【题型】解答题　【知识点】解析几何　【难度】medium
已知椭圆 \(\Gamma: \frac{x^2}{a^2} + \frac{y^2}{b^2} = 1\) 的右焦点为 \((1,0)\)，且经过点 \(A(0,1)\)，设 \(O\) 为原点，直线 \(l: y = kx + t\ (t \neq \pm 1)\) 与椭圆 \(\Gamma\) 交于两个不同点 \(P, Q\)。

\vspace{0.5em}
\noindent
(1) 求椭圆 \(\Gamma\) 的方程；

\vspace{0.5em}
\noindent
(2) 若直线 \(AP\) 与 \(x\) 轴交于点 \(M\)，直线 \(AQ\) 与 \(x\) 轴交于点 \(N\)，且 \(|OM| \cdot |ON| = 2\)，求证：直线 \(l\) 经过定点；

\vspace{0.5em}
\noindent
(3) 若 \(AP \perp AQ\)，求 \(\triangle APQ\) 面积的最大值，并求此时直线 \(l\) 的方程。
【解答】
\noindent
\textbf{【详解】}
(1) 由椭圆的右焦点为 \((1,0)\)，得椭圆半焦距 \(c=1\)，
由椭圆经过点 \(A(0,1)\)，得 \(b=1\)，则 \(a^2 = b^2 + c^2 = 2\)，
所以椭圆的方程为 \(\frac{x^2}{2} + y^2 = 1\).

\vspace{1em}
\noindent
(2) 由
\[
\begin{cases}
x^2 + 2y^2 = 2 \\
y = kx + t
\end{cases}
\]
消去 \(x\) 得 \((1 + 2k^2)x^2 + 4ktx + 2t^2 - 2 = 0\)，
\[
\Delta = 8(2k^2 + 1 - t^2) > 0,
\]
设 \(P(x_1,y_1), Q(x_2,y_2)\)，
\[
x_1 + x_2 = -\frac{4kt}{1 + 2k^2},\ x_1x_2 = \frac{2t^2 - 2}{1 + 2k^2},
\]
\[
y_1 + y_2 = k(x_1 + x_2) + 2t = \frac{2t}{1 + 2k^2},\quad
y_1y_2 = k^2x_1x_2 + kt(x_1 + x_2) + t^2 = \frac{t^2 - 2k^2}{1 + 2k^2},
\]
直线 \(AP: y -1= \frac{y_1 - 1}{x_1}x\)，令 \(y = 0\) 得 \(x = \frac{-x_1}{y_1 - 1}\)，即 \(|OM| = \frac{|-x_1|}{|y_1 - 1|}\)，同理 \(|ON| = \frac{|-x_2|}{|y_2 - 1|}\)，

由 \(|OM||ON| = 2\)，得
\[
\frac{|-x_1|}{|y_1 - 1|} \cdot \frac{|-x_2|}{|y_2 - 1|} = \frac{x_1x_2}{y_1y_2 - (y_1 + y_2) + 1} = \frac{\frac{2t^2 - 2}{1 + 2k^2}}{\frac{t^2 - 2k^2}{1 + 2k^2} - \frac{2t}{1 + 2k^2} + 1} = \frac{2t^2 - 2}{t^2 - 2t + 1} = 2,
\]
解之得 \(t = 0\)，则直线 \(l\) 的方程为 \(y = kx\)，所以直线 \(l\) 恒过定点 \((0,0)\).

\noindent
(3) 显然直线 \(AP\)、\(AQ\) 的斜率存在且不为 0，令直线 \(AP\) 方程为 \(y = mx + 1\)，则直线 \(AQ\) 方程为 \(y = -\frac{1}{m}x + 1\)，

由
\[
\begin{cases}
y = mx + 1 \\
x^2 + 2y^2 = 2
\end{cases}
\]
消去 \(y\) 并整理得 \((2m^2 + 1)x^2 + 4mx = 0\)，则点 \(P\) 的横坐标 \(x_P = \frac{-4m}{2m^2 + 1}\)，

于是 \(|AP| = \sqrt{1 + m^2} \cdot |x_P - 0| = \frac{4|m|\sqrt{1 + m^2}}{2m^2 + 1}\)，同理 \(|AQ| = \frac{4\sqrt{1 + m^2}}{m^2 + 2}\)，

因此 \(\triangle APQ\) 的面积 \(S(m) = \frac{1}{2}|AP| \cdot |AQ| = \frac{8|m|(1 + m^2)}{2m^4 + 5m^2 + 2}\)，

\(S(-m) = \frac{8|m|(1 + m^2)}{2m^4 + 5m^2 + 2} = S(m)\)，即函数 \(S(m)\) 是偶函数，不妨令 \(m > 0\)，

\noindent
\[
S'(m) = \frac{8(-2m^6 - m^4 + m^2 + 2)}{(2m^4 + 5m^2 + 2)^2} = -\frac{8(m^2 - 1)(2m^4 + 3m^2 + 2)}{(2m^4 + 5m^2 + 2)^2},
\]

当 \(0 < m < 1\) 时，\(S'(m) > 0\)，当 \(m > 1\) 时，\(S'(m) < 0\)，即函数 \(S(m)\) 在 \((0,1)\) 上递增，在 \((1,+\infty)\) 上递减，

因此当 \(m = 1\) 时，\(S(m)_{\max} = \frac{16}{9}\)，此时 \(x_P = -\frac{4}{3}\)，直线 \(AP\) 方程为 \(y = x + 1\)，点 \(P\left(-\frac{4}{3}, -\frac{1}{3}\right)\)，

直线 \(AQ\) 方程为 \(y = -x + 1\)，点 \(Q\left(\frac{4}{3}, -\frac{1}{3}\right)\)，于是直线 \(PQ\) 方程为 \(y = -\frac{1}{3}\)，

所以 \(\triangle APQ\) 面积的最大值 \(\frac{16}{9}\)，直线 \(l\) 的方程为 \(y = -\frac{1}{3}\).

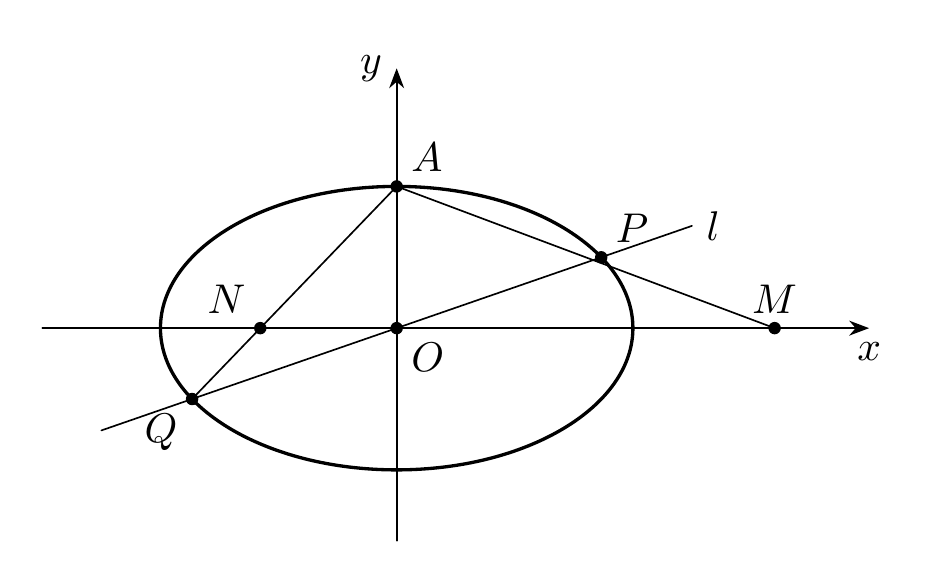